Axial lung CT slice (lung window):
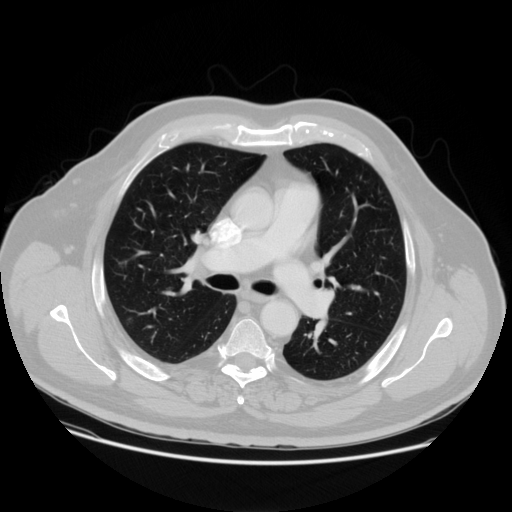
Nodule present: no